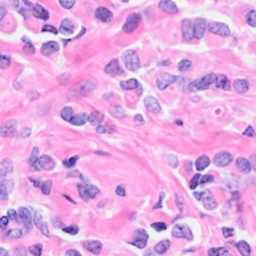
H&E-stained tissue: Breast